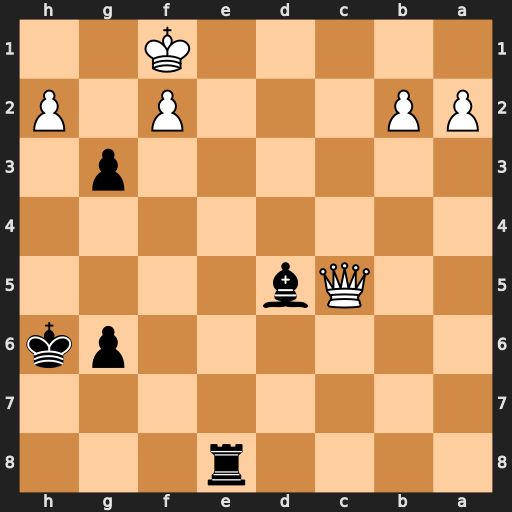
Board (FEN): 4r3/8/6pk/2Qb4/8/6p1/PP3P1P/5K2
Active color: b
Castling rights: -
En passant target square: -
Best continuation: g2+ Kg1 Re1#